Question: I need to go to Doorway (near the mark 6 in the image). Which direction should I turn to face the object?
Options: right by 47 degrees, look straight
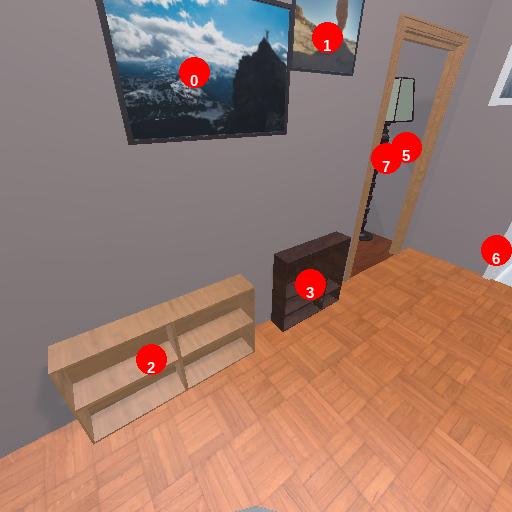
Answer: right by 47 degrees